Question: So I'm trying to get the same result, according to this picture:

I'm trying to make the bottom 2 look like the upper 2.
So the first problem is that I don't get the java icon in the title.
The second problem is that "Some text:" isn't lined with the input box.
Here is my code:
'''
public static void main(String[] args) {
String input = JOptionPane.showInputDialog(null, "Some Text:", "Dialog",
JOptionPane.PLAIN_MESSAGE);
if(input != null)
JOptionPane.showMessageDialog(null, "Value entered: " + input, "Message box", JOptionPane.INFORMATION_MESSAGE);
else
System.exit(0);
}
'''
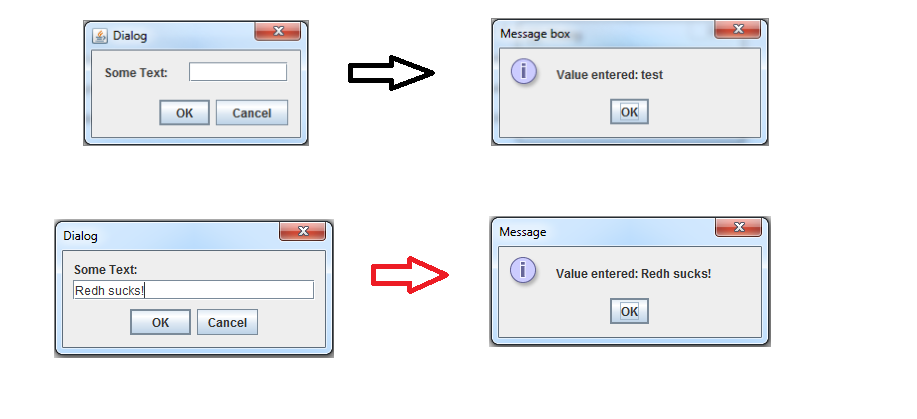
Answer: we can add Swing Component to 'JOptionPane'. So why not creating a custom panel containing a 'JLabel' and 'JTextFeild' with layout i.e., 'FlowLayout' and add that panel to JOptionPane using
'''
JOptionPane.showConfirmDialog
(
frame, // main window frame
customPanel, // custom panel containing the label and textFeild
"My Panel with Text Feild", // Title
JOptionPane.OK_CANCEL_OPTION, // with OK and CANCEL button
JOptionPane.PLAIN_MESSAGE
);
'''
'''
import java.awt.event.*;
import javax.swing.*;
class CustomPanel extends JPanel
{
JLabel lab;
JTextField txtField;
public CustomPanel() {
lab = new JLabel("Some Text: ");
txtField = new JTextField(20);
add(lab);
add(txtField);
}
public String getText()
{
return txtField.getText();
}
}
public class JOptionPaneDemo {
public static void main(String[] args) {
SwingUtilities.invokeLater(new Runnable() {
public void run() {
CustomPanel inputPane = new CustomPanel();
int value = JOptionPane.showConfirmDialog(null, inputPane, "Demo" ,JOptionPane.OK_CANCEL_OPTION, JOptionPane.PLAIN_MESSAGE);
if(value == JOptionPane.OK_OPTION)
{
JOptionPane.showMessageDialog(null, "Value Entered: "+inputPane.getText(), "Demo", JOptionPane.INFORMATION_MESSAGE);
}
}
});
}
}
'''
<URL>